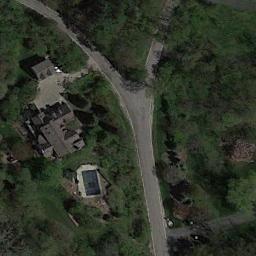
Label: residential